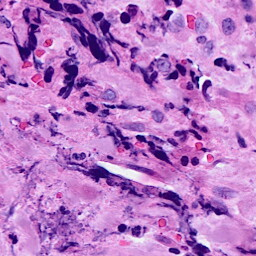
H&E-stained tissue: Breast